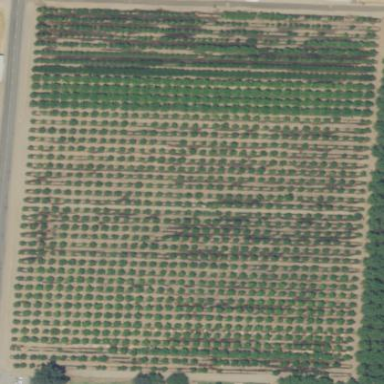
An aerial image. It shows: Orchard.